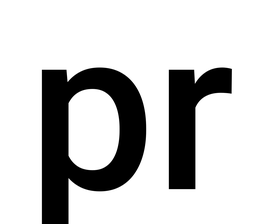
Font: Roboto_Medium